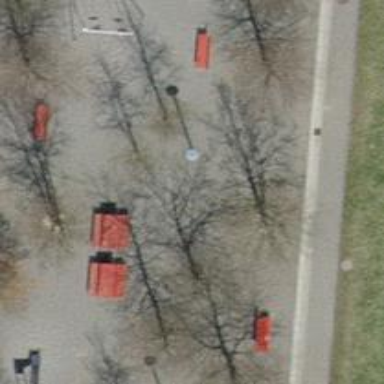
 Fagus genus."